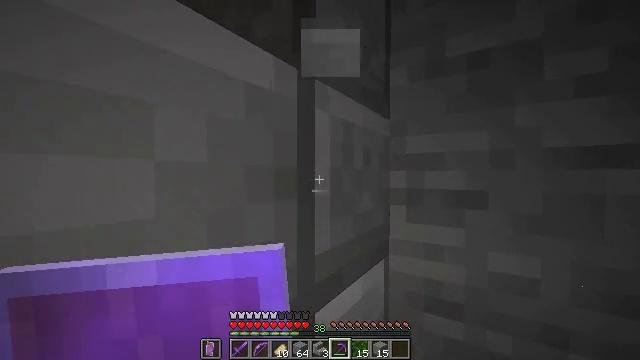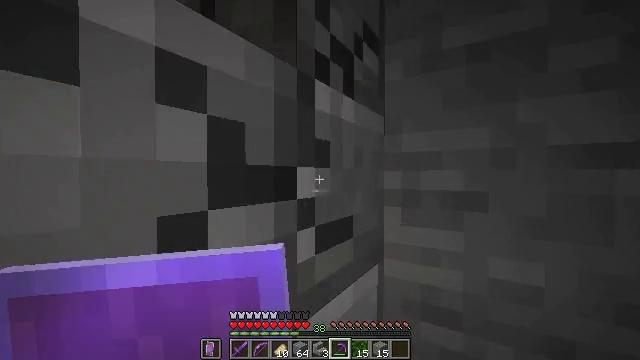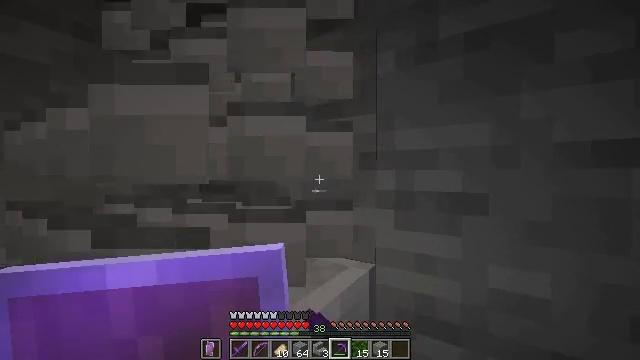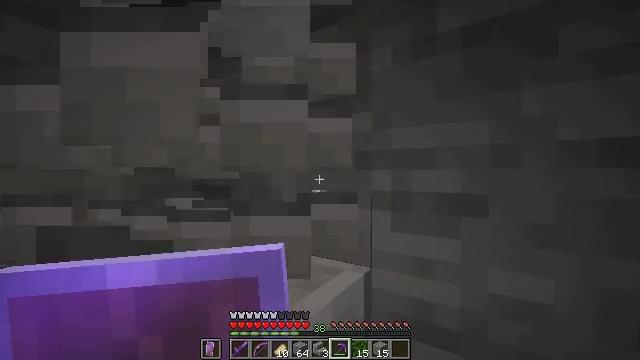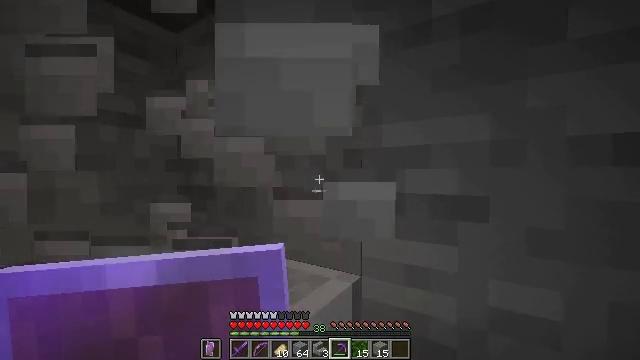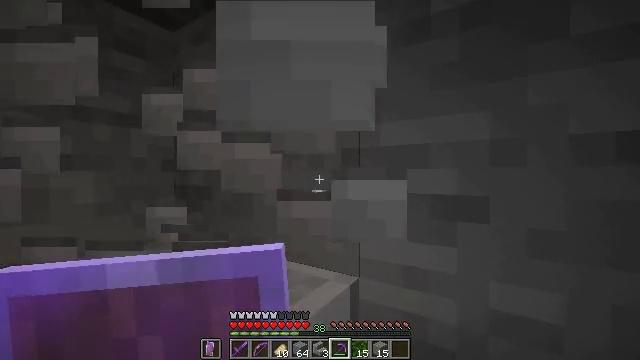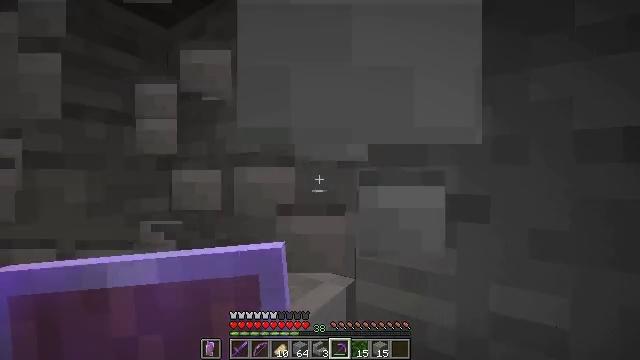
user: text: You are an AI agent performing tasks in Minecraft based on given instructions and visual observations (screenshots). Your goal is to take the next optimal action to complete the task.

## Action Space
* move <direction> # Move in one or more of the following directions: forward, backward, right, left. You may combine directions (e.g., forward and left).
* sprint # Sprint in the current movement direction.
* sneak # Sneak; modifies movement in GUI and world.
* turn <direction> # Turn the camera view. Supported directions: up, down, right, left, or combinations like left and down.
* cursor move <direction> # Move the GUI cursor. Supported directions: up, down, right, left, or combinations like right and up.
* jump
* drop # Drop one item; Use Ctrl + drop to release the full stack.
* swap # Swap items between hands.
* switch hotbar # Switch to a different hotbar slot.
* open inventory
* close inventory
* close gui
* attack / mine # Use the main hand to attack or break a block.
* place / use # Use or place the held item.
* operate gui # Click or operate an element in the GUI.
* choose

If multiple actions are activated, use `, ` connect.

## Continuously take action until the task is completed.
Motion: motion action
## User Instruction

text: Recycle the stone brick stairs from the structure.
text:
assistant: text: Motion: move forward, sneak, attack / mine
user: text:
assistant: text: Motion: move forward, sneak, attack / mine
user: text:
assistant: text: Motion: move forward, sneak, attack / mine
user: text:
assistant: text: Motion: move forward, sneak, attack / mine
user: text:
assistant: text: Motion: sneak
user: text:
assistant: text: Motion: sneak
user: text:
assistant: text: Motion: sneak